Field crop: tomato
Growth stage: 1
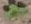
Species: solanum